Question: I'm trying to add knockback to my player, but he won't move. I know the function is correctly called and the if a statement is functional, as he will still take damage, but the player won't move at all.
Weirdly, if I put the addForce somewhere else (Like in the update() method), it will work, but not in this scenario.
Some help would be greatly appreciated
'''
private void OnCollisionEnter2D(Collision2D collision)
{
if (collision.gameObject.tag == "Enemy")
{
TakeDamage(-20, 21);
theRB.AddForce((collision.transform.position - transform.position).normalized * 100, ForceMode2D.Impulse);
}
}
'''
Here is what the Rigidbody looks like if it helps:

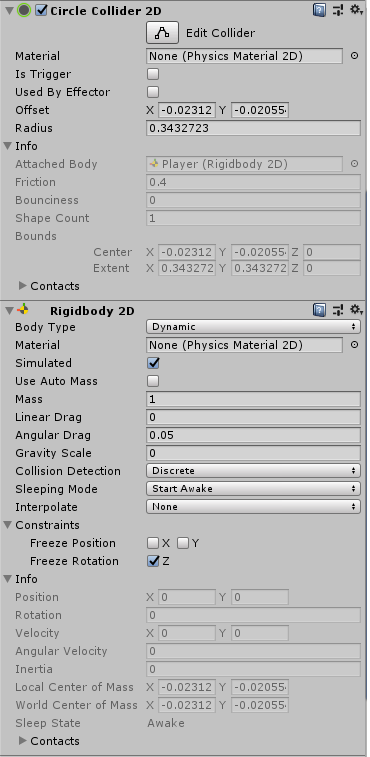
Answer: Ok, so I figured out the answer. The problem lies in the way I managed movement in my Movement() function. To create movement, I used this line :
'''
theRB.velocity = new Vector2(Input.GetAxisRaw("Horizontal"), Input.GetAxisRaw("Vertical")).normalized * playerSpeed;
'''
Apparently, velocity doesn't really work well with AddForce, for reasons I am not capable of explaining, as my understanding of Unity is still limited. I'll need to figure out a better way to manage movement, and I'll edit this post once I figure it out in case someone made the same mistake as me.
EDIT : So, turns out I've been looking for weeks, and didn't find anything. My final solution was to use a LERP instead of Addforce(), and just forget about physics alltogether.